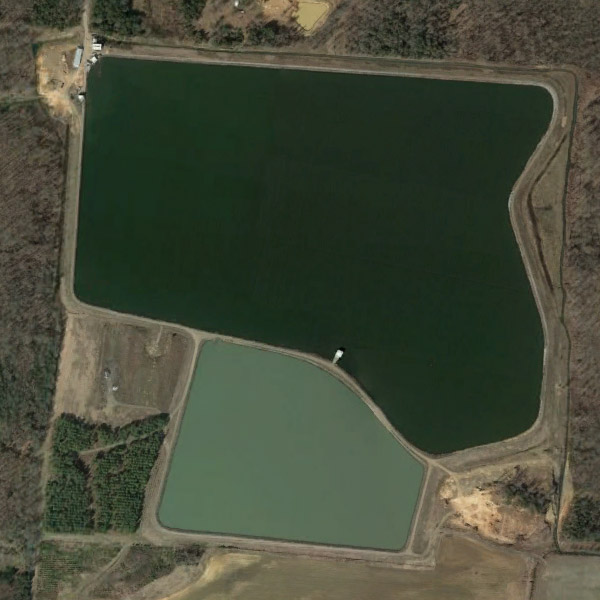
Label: Pond